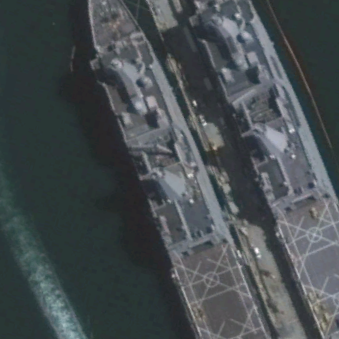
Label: combat